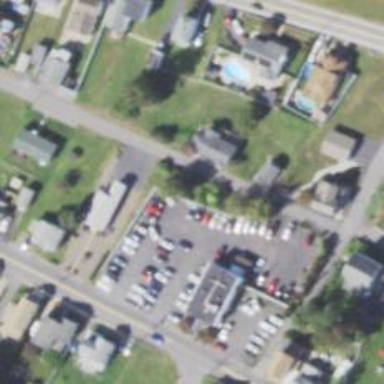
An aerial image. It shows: Parking area.